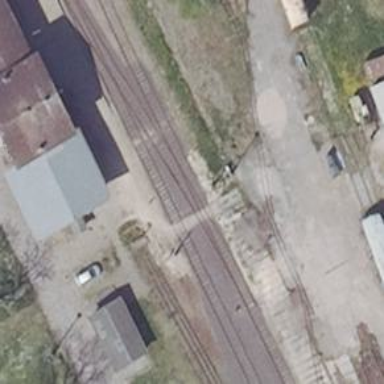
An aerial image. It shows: Preserved rail siding.